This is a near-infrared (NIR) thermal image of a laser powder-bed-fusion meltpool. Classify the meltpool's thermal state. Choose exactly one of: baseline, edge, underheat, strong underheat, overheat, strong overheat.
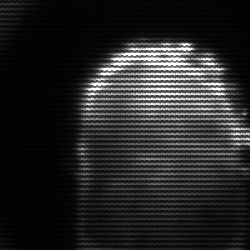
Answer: baseline